Field crop: tomato
Growth stage: 2
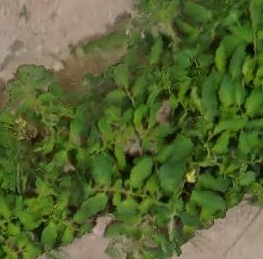
Species: tomato